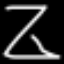
Label: hourglass